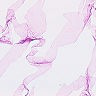
Metastatic tissue present: no